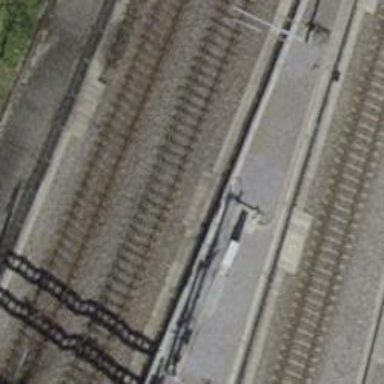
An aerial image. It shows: Single railway track with electrification through contact line.